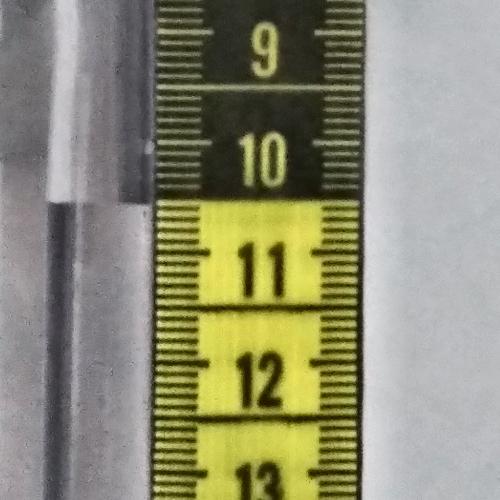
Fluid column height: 10.6 cm